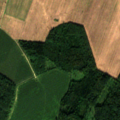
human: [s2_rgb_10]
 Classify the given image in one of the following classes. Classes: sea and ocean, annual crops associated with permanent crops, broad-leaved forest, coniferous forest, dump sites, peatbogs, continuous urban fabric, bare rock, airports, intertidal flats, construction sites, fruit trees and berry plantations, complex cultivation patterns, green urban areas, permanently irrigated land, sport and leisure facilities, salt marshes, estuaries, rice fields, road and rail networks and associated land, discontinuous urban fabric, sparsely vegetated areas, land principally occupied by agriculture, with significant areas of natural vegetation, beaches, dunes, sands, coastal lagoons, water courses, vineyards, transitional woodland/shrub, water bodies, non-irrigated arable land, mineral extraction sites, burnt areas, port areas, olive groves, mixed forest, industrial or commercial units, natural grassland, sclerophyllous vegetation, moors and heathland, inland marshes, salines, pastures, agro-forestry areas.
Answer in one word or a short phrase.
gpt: non-irrigated arable land, broad-leaved forest